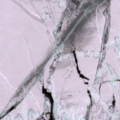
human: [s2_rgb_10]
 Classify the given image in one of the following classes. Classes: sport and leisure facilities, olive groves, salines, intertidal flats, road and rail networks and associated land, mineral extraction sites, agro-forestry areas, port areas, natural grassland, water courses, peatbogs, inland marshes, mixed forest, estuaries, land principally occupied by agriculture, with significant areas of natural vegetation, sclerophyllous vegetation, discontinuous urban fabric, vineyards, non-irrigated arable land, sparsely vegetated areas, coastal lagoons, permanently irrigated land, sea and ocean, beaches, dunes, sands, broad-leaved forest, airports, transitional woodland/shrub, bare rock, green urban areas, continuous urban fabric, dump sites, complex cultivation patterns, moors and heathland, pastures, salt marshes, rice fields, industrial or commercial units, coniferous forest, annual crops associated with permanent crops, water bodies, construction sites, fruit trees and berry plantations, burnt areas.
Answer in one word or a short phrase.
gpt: sea and ocean